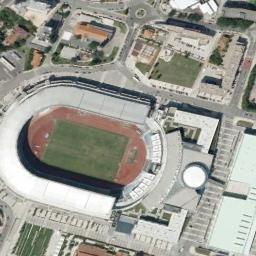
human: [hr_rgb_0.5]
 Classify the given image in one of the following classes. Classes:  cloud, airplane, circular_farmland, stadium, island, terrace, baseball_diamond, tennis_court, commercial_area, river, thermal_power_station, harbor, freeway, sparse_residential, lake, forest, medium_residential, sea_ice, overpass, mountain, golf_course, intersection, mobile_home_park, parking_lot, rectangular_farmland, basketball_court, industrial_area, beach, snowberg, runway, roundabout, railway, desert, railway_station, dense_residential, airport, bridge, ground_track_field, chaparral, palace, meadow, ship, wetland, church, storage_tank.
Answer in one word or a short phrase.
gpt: stadium